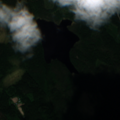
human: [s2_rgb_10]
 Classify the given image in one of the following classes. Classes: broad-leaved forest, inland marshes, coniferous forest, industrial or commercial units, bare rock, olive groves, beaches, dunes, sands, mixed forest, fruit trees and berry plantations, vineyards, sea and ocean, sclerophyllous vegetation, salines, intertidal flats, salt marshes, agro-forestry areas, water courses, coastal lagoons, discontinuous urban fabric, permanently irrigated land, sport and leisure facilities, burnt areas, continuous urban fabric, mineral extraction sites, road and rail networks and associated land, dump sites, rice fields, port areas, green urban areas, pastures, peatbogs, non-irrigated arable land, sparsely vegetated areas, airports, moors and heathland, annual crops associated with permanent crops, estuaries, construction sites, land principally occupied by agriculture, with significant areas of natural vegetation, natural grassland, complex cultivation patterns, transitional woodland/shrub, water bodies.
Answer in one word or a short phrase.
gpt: coniferous forest, mixed forest